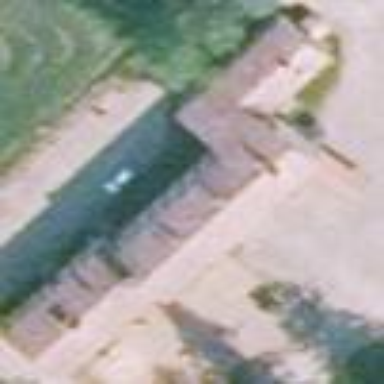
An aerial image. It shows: School building.